Field crop: tomato
Growth stage: 2
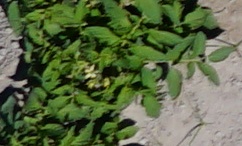
Species: tomato